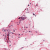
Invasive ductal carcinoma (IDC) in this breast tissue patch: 0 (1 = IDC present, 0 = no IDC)